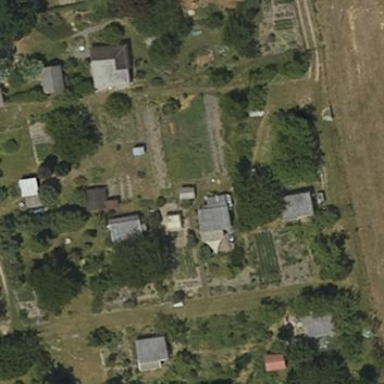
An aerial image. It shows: Area designated for allotments.